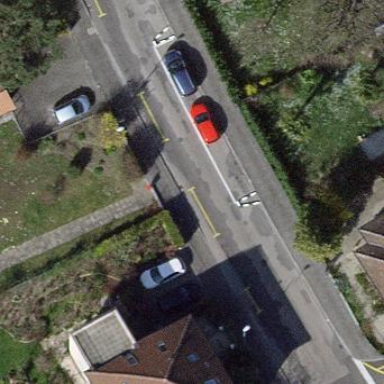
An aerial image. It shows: Street side parking area.